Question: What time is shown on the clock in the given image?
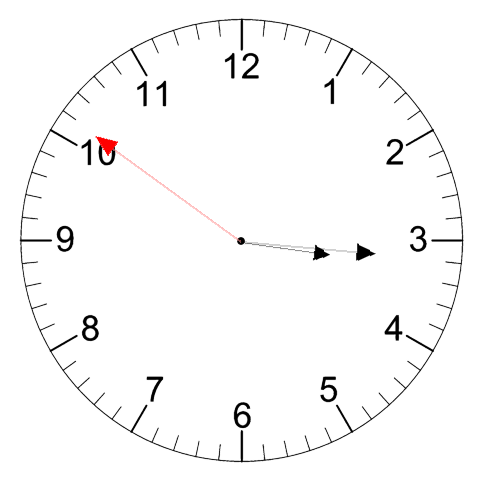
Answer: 03:15:51